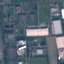
Land use / land cover class: Industrial